Question: I'm trying to create chart programmatically. Here is code
'''
static void Main(string[] args)
{
var xvals = new[]
{
new DateTime(2012, 4, 4),
new DateTime(2012, 4, 5),
new DateTime(2012, 4, 6),
new DateTime(2012, 4, 7)
};
var yvals = new[] { 1, 3, 7, 12 };
// create the chart
var chart = new Chart();
chart.Width = 600;
chart.Height = 350;
var chartArea = new ChartArea();
chartArea.AxisX.IsMarginVisible = false;
chartArea.AxisY.IsMarginVisible = false;
chartArea.AxisX.LabelStyle.Format = "dd";
chartArea.AxisX.MajorGrid.LineWidth = 0;
chartArea.AxisY.MajorGrid.LineWidth = 0;
chartArea.AxisY.LabelStyle.Font = new Font("Consolas", 8);
chartArea.AxisX.LabelStyle.Font = new Font("Consolas", 8);
chart.ChartAreas.Add(chartArea);
var series = new Series();
series.Name = "Series1";
series.ChartType = SeriesChartType.Line;
chart.Series.Add(series);
chart.Series["Series1"].Points.DataBindXY(xvals, yvals);
chart.SaveImage("chart.png", ChartImageFormat.Png);
}
'''
I'm getting following output,

How can I remove Axis Lines both X and Y? So that my output will only the blue line.
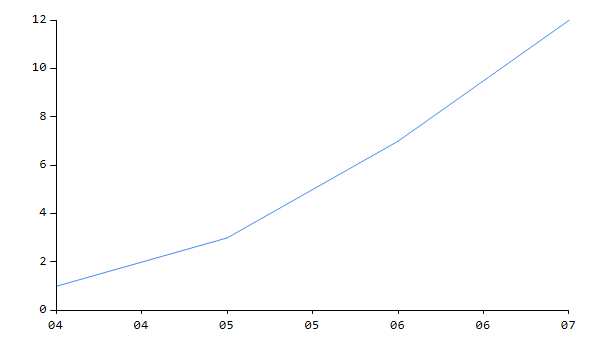
Answer: '''
chartArea.AxisY.LineWidth = 0;
chartArea.AxisX.LineWidth = 0;
chartArea.AxisX.LabelStyle.Enabled = false;
chartArea.AxisY.LabelStyle.Enabled = false;
chartArea.AxisX.MajorTickMark.Enabled = false;
chartArea.AxisY.MajorTickMark.Enabled = false;
'''
Fixed my problem